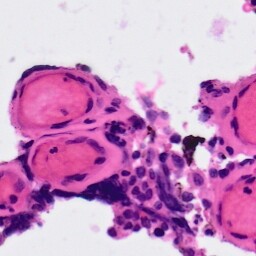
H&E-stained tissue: Ovarian